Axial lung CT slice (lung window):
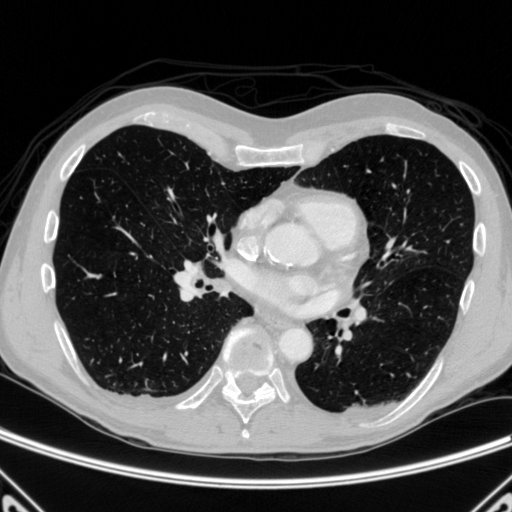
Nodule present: no